Interaction volume radius: 10 \u00c5
Interaction volume height: 45 \u00c5
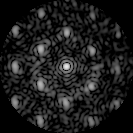
Disorder parameter: 0.4678